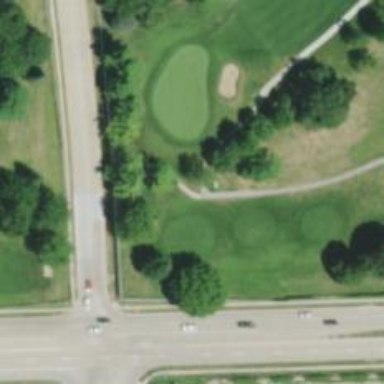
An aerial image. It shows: Path for both roads and golfers.